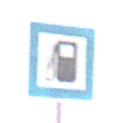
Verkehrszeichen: Tankstelle
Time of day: Midday
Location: Outdoor (Nature)
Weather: PartlyCloudy
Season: NotSpecified
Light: Natural